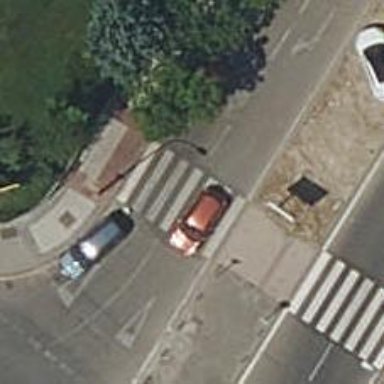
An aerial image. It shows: Uncontrolled zebra crossing on the road.